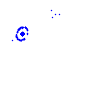
Particle: kaon